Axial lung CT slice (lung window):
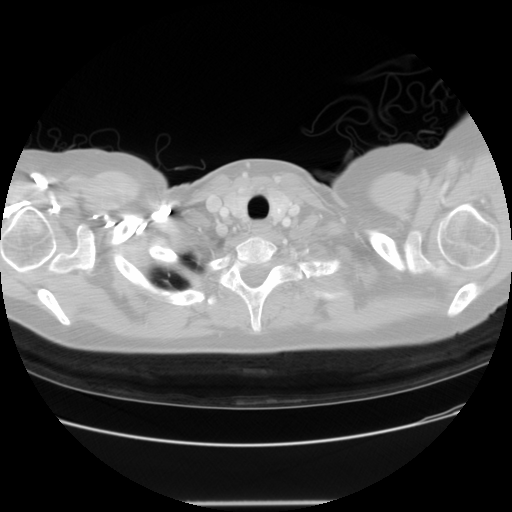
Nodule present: no